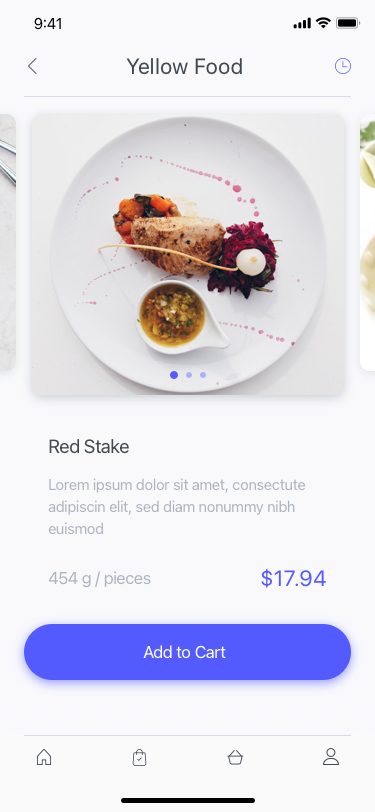
Text in this UI design:
Add to Cart
$17.94
Lorem ipsum dolor sit amet, consectute adipiscin elit, sed diam nonummy nibh euismod
454 g / pieces
Red Stake
Yellow Food